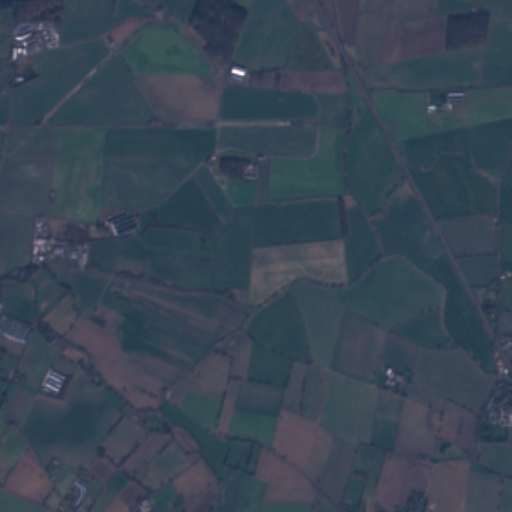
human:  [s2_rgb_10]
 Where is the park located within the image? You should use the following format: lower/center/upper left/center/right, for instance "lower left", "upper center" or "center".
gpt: The park is located in the lower right of the image.
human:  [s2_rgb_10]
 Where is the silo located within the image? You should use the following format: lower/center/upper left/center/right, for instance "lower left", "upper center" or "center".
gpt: The silo is located in the lower left of the image.
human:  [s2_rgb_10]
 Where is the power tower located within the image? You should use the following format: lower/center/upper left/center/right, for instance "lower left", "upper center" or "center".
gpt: There is no power tower in the image.